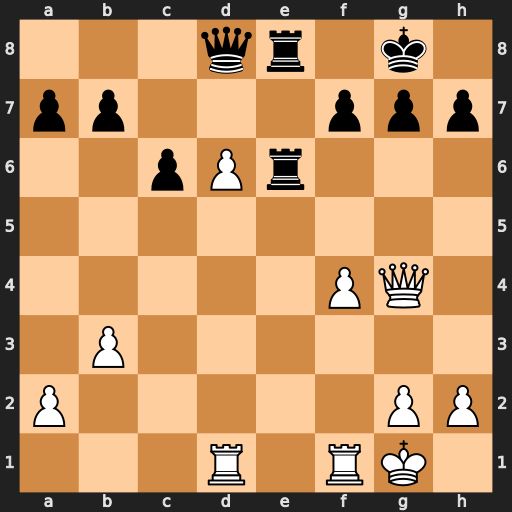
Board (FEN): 3qr1k1/pp3ppp/2pPr3/8/5PQ1/1P6/P5PP/3R1RK1
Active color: w
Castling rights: -
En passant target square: -
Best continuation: d7 Qb6+ Kh1 Rd8 f5